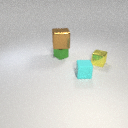
small yellow metal cube in front of small green metal cube